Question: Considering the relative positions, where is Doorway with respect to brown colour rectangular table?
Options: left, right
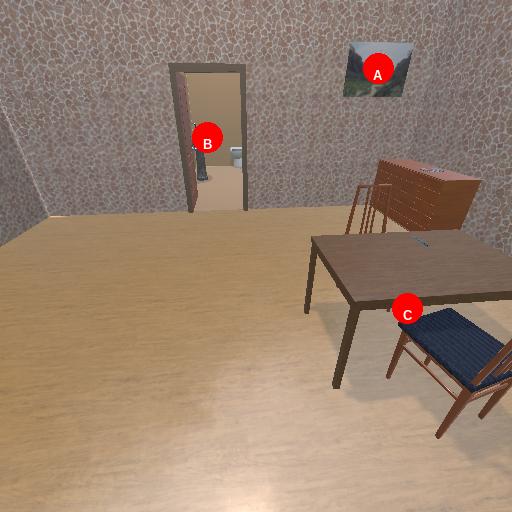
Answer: left